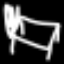
Label: bed